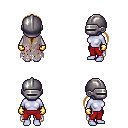
a pixel art fantasy rpg character, female body template, dark elf, purple skin, gray tattered cape, red pants, brown ponytail hairstyle, metal helm, gold gloves, four views (front, back, left, right), 2x2 character sprite sheet, small pixel art, hard edges, no anti-aliasing